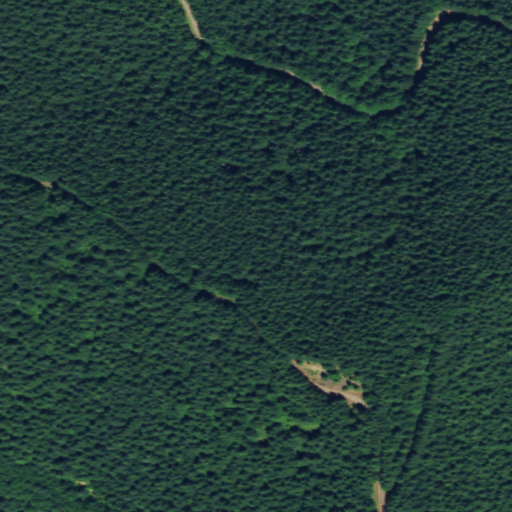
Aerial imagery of mountain in Washington named Wild Horse Peak containing evergreen forest and open development